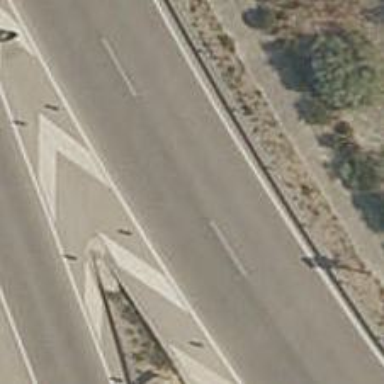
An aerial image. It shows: Motorway link.